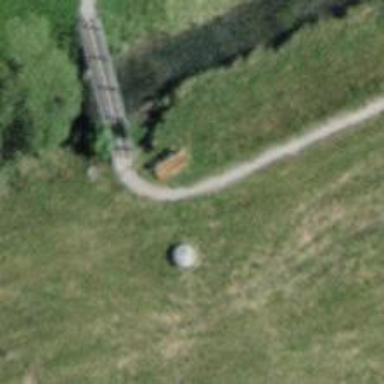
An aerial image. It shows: Path on unpaved surface with bridge.